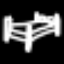
Label: bed